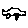
Label: car